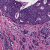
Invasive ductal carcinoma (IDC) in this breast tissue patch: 0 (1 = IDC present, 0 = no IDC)